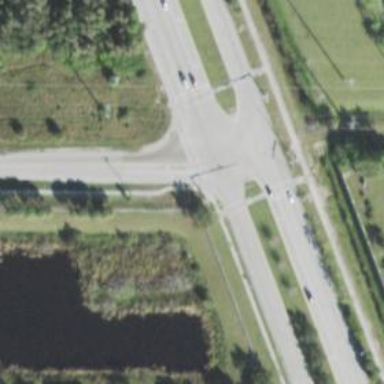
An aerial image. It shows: Uncontrolled crossing on the road.